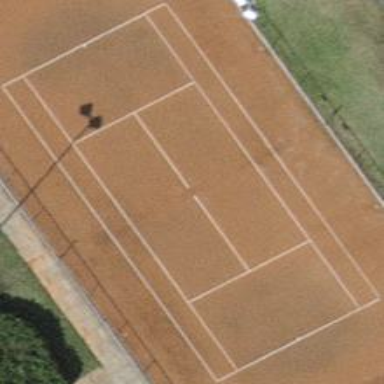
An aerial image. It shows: Tennis court in leisure pitch.